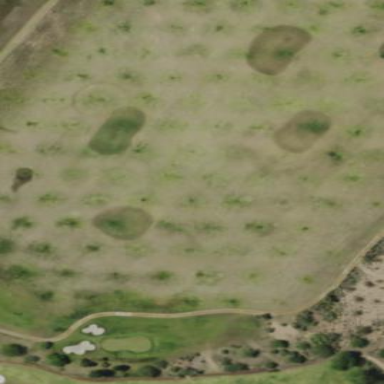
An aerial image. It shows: Grassy area designated as driving range for golf.